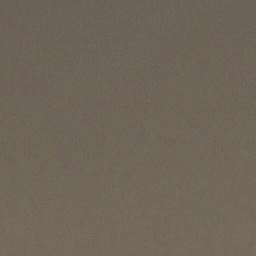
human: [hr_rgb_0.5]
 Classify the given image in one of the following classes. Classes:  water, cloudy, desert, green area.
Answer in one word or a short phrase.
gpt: cloudy